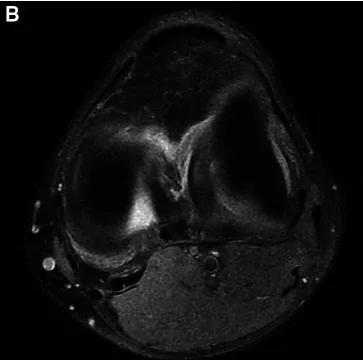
Fat-suppressed proton density-weighted images of sagittal views of the left knee.
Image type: radiology (mri)